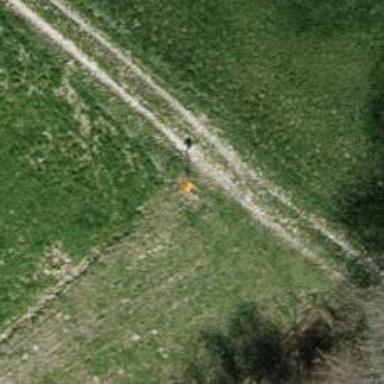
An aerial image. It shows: Pole supporting roof covering pipeline marker.